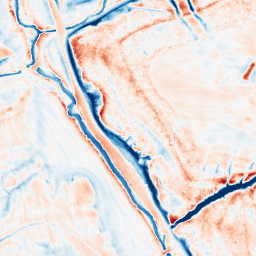
Category: classical
Decomposition family: gaussian_anisotropic
Decomposition parameters: sigma_x: 5
sigma_y: 5
Upsampling method: quartic
Upsampling parameters: scale: 4
Upsampling scale: 4